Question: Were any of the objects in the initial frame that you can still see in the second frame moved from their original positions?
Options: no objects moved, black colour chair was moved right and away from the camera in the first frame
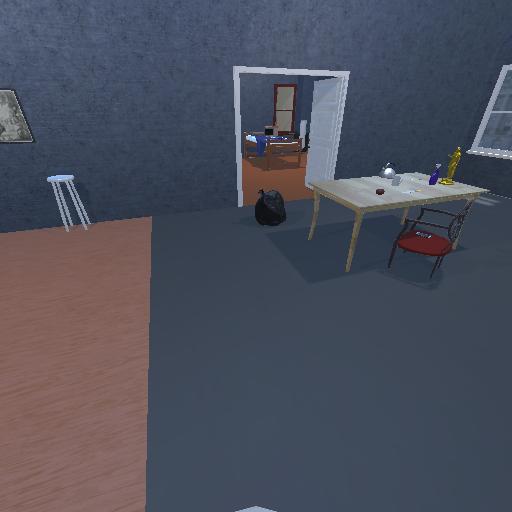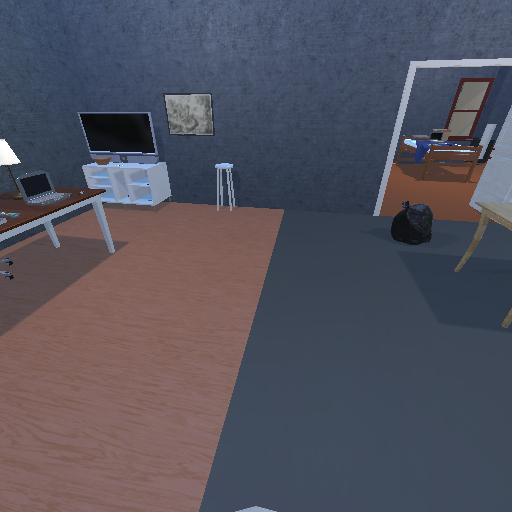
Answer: no objects moved